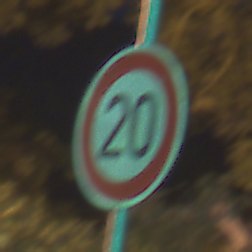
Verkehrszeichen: Geschwindigkeit20
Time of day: Night
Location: Outdoor (Urban)
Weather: PartlyCloudy
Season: NotSpecified
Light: Artificial